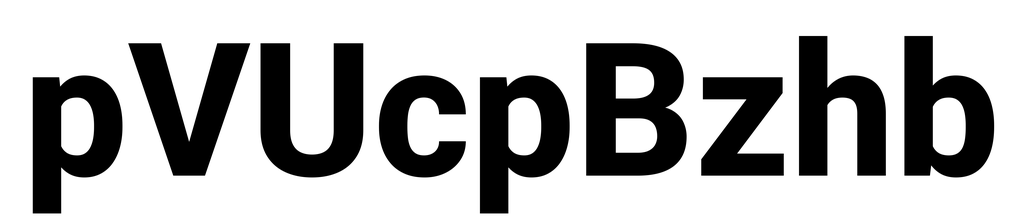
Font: Roboto_ExtraBold